Field crop: maize
Growth stage: 2
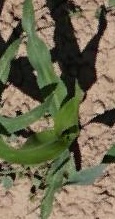
Species: maize